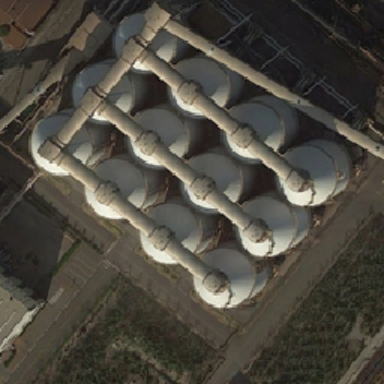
Three or four rows of tanks are connected by pipes .